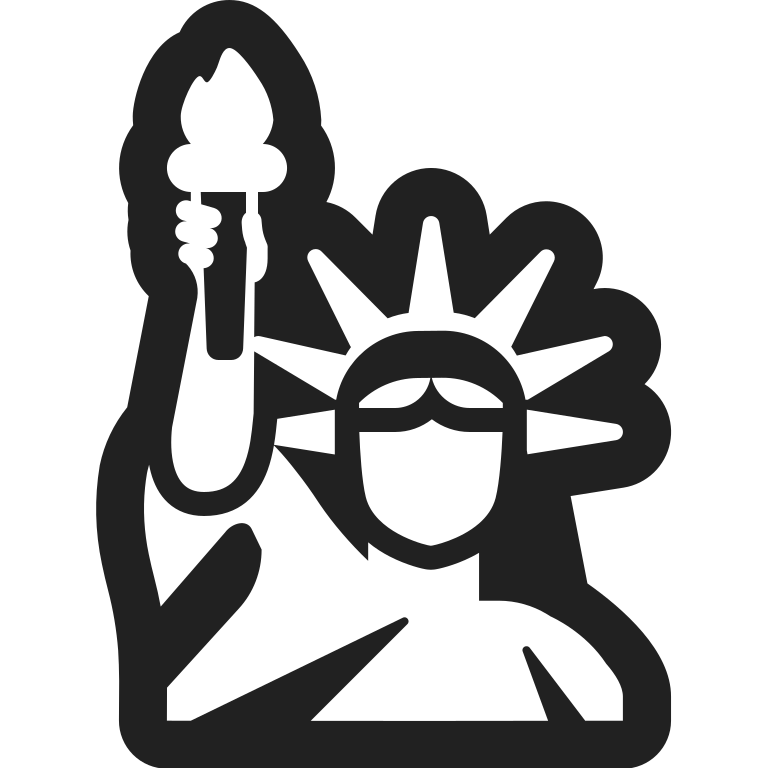
statue of liberty high contrast